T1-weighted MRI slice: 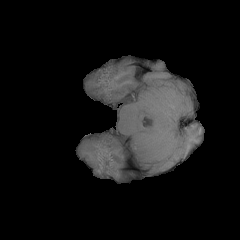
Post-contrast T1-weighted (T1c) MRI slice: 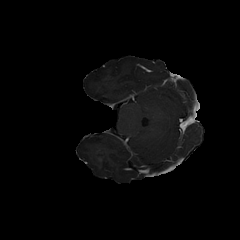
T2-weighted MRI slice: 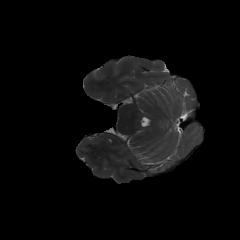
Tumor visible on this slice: no